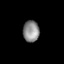
Tissue: lung
Cell type: Fibroblasts
Senescence score: 0.592
Nuclear area (px): 338
Mean DAPI intensity: 138.834